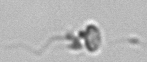
Label: flagellate